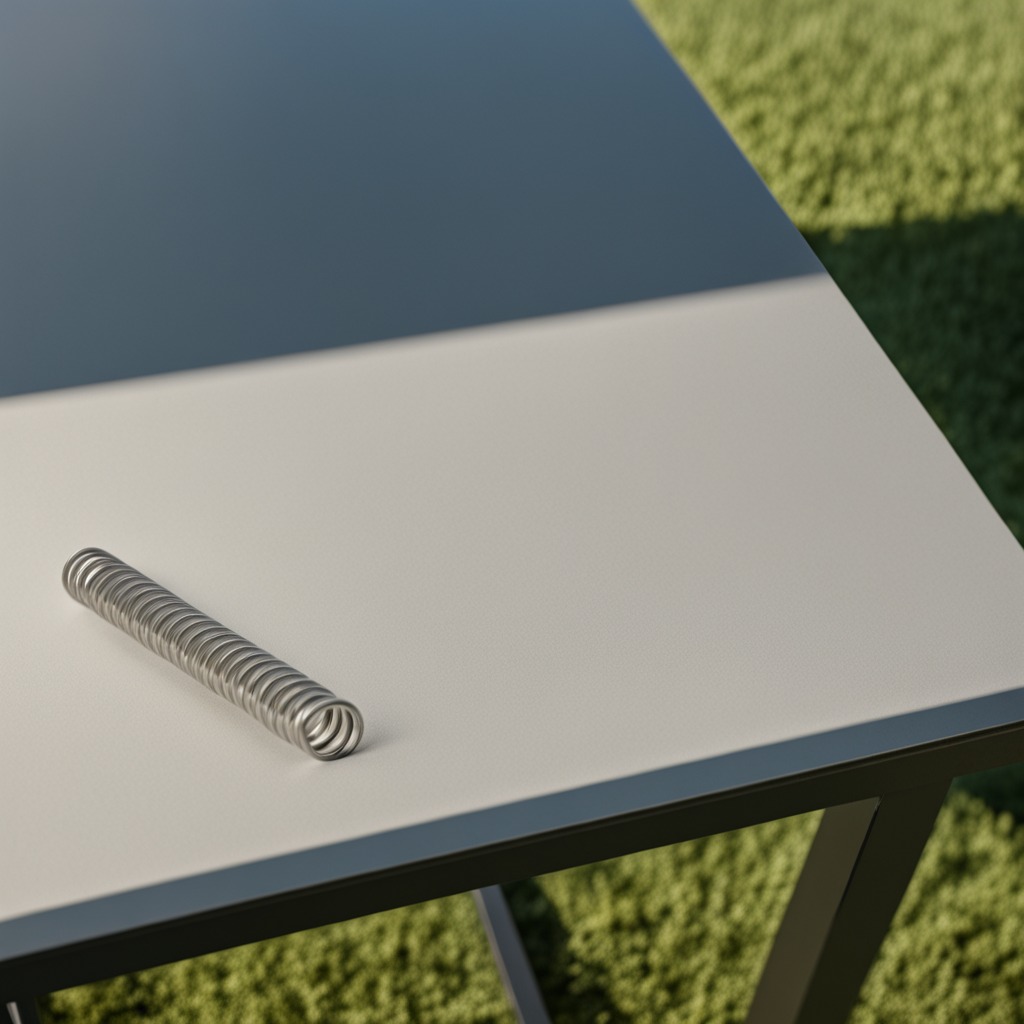
A coiled metal spring is lying on the textured surface.